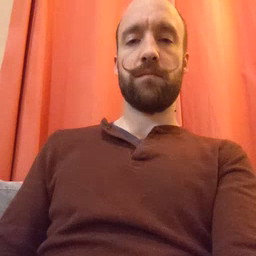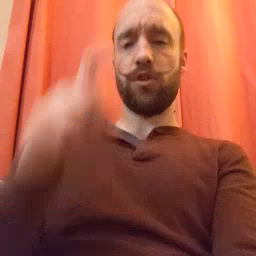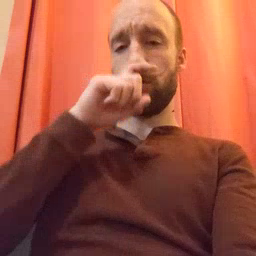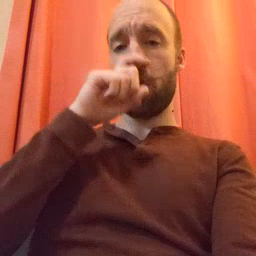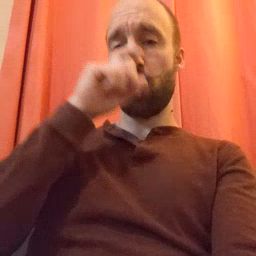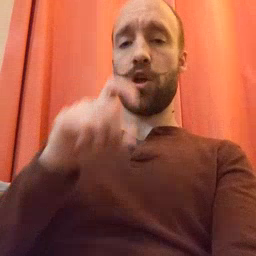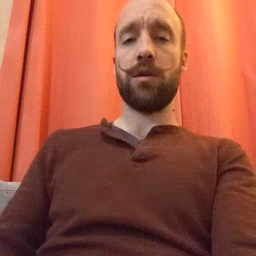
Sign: doll